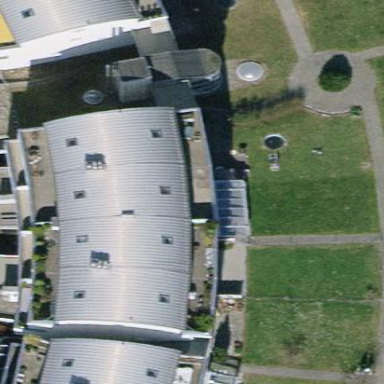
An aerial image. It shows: Apartment building with round-shaped roof.